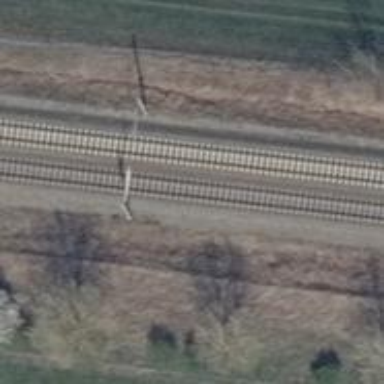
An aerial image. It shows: Milestone along the railway with catenary mast.